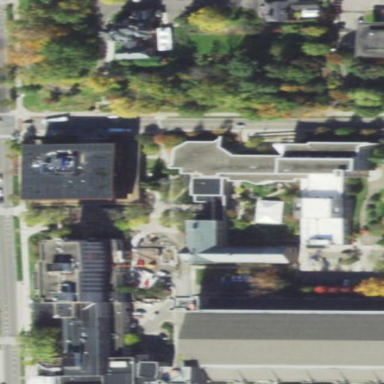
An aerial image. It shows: University building.